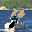
Label: 9